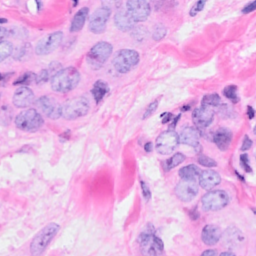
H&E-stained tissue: Breast